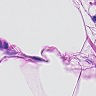
Metastatic tissue present: no